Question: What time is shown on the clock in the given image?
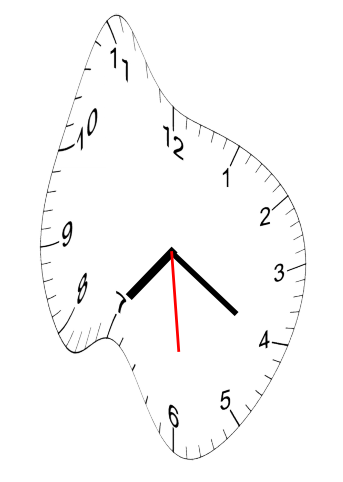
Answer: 07:20:29